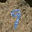
Label: 9